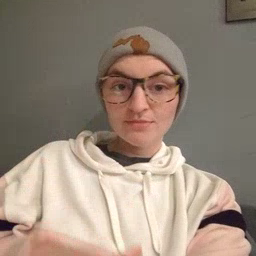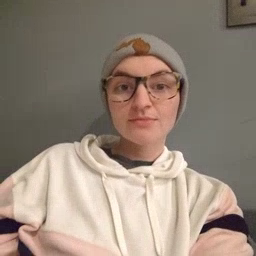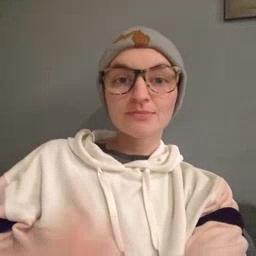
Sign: all